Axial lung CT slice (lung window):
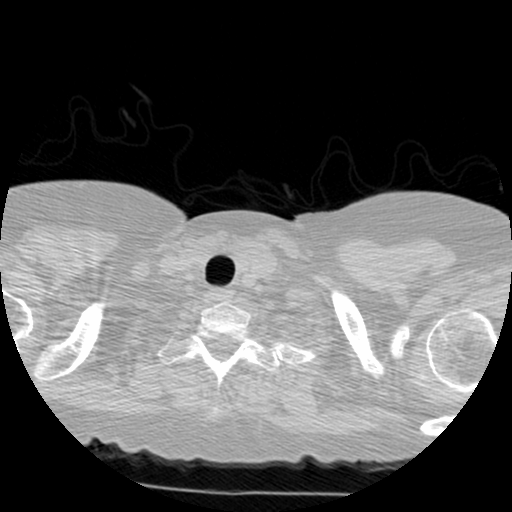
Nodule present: no